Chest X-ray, PA view. Patient: 66 years old, sex M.
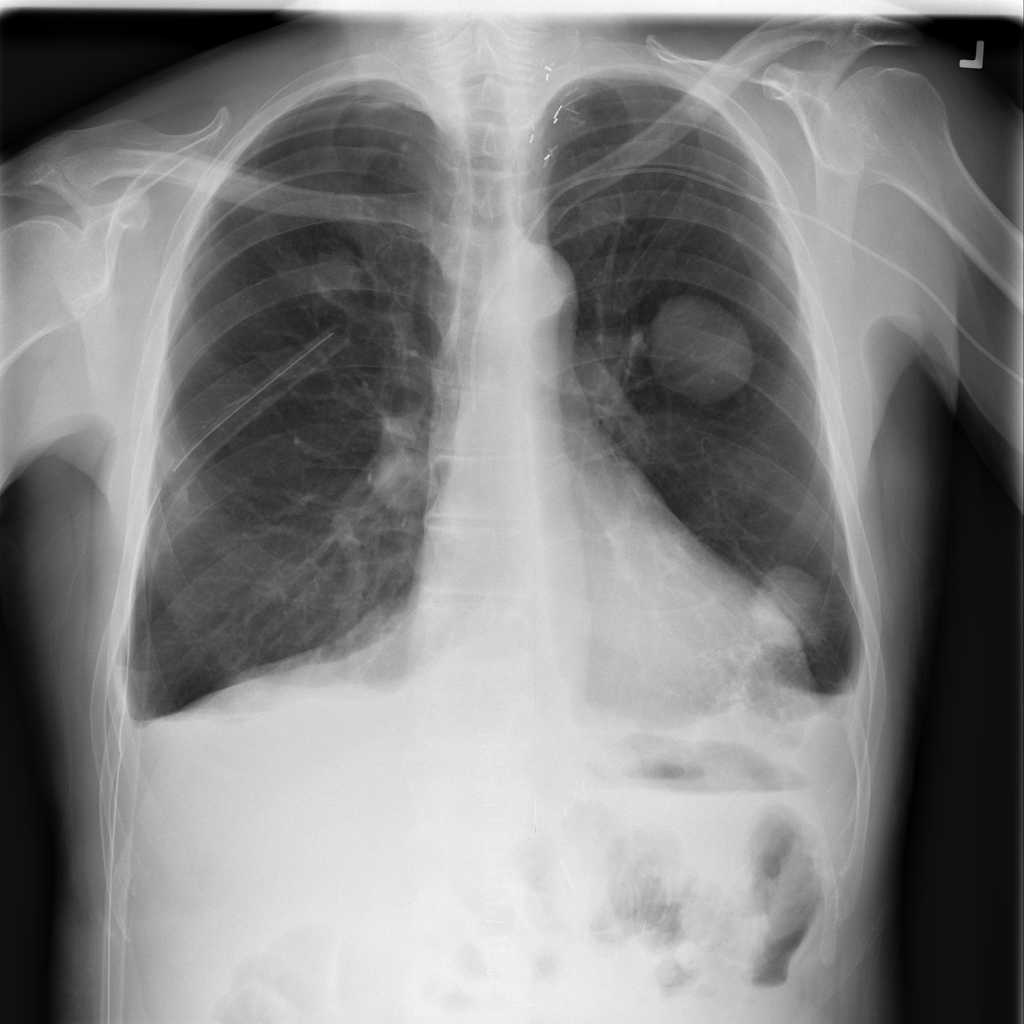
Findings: Effusion, Mass